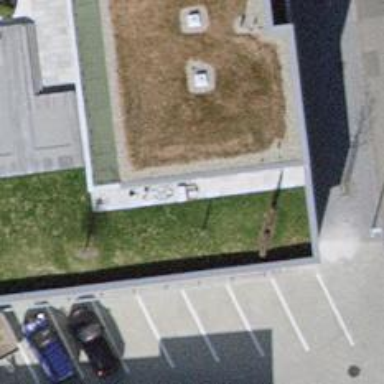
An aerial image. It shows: Restaurant.